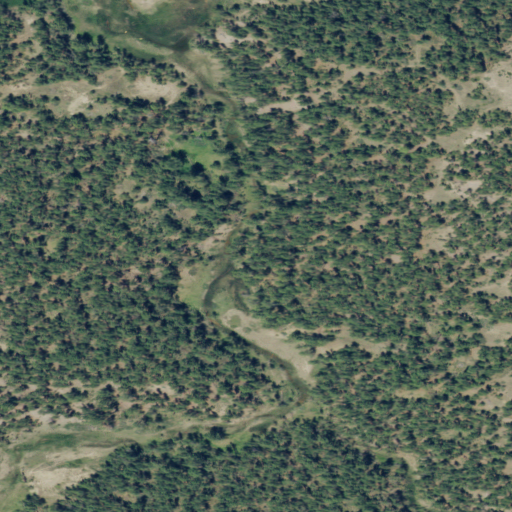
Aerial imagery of valley in Montana named Deer Coulee containing evergreen forest, shrub, and woody wetlands